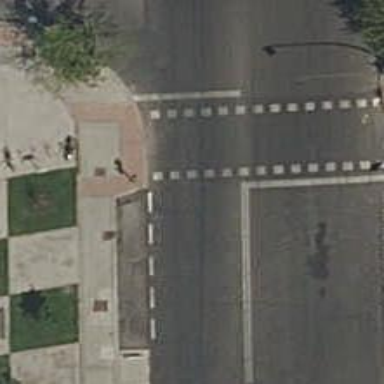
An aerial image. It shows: Road with traffic signals at the crossing.